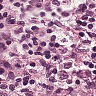
Metastatic tissue present: no